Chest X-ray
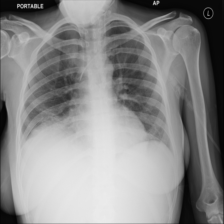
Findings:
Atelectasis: negative
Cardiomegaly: negative
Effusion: negative
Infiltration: negative
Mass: negative
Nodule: negative
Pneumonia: negative
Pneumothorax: negative
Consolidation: negative
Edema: negative
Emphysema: negative
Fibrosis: negative
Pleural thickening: negative
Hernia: negative